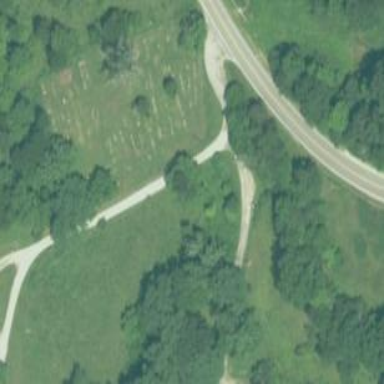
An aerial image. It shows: Cemetery.